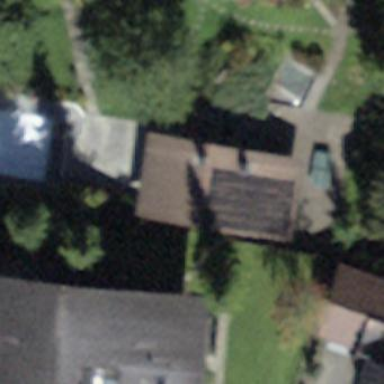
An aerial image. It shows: Shed.